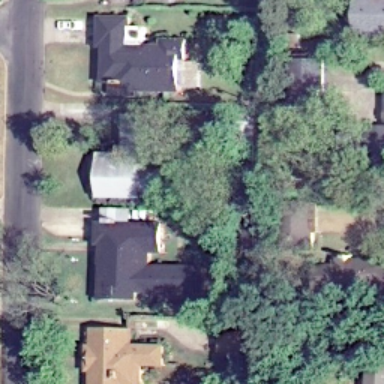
It is a medium residential area with a narrow road goes through this area .